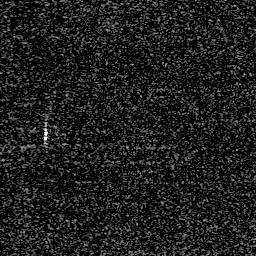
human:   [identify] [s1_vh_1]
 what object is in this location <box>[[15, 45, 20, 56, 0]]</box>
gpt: <ref>1 small ship at the left</ref>